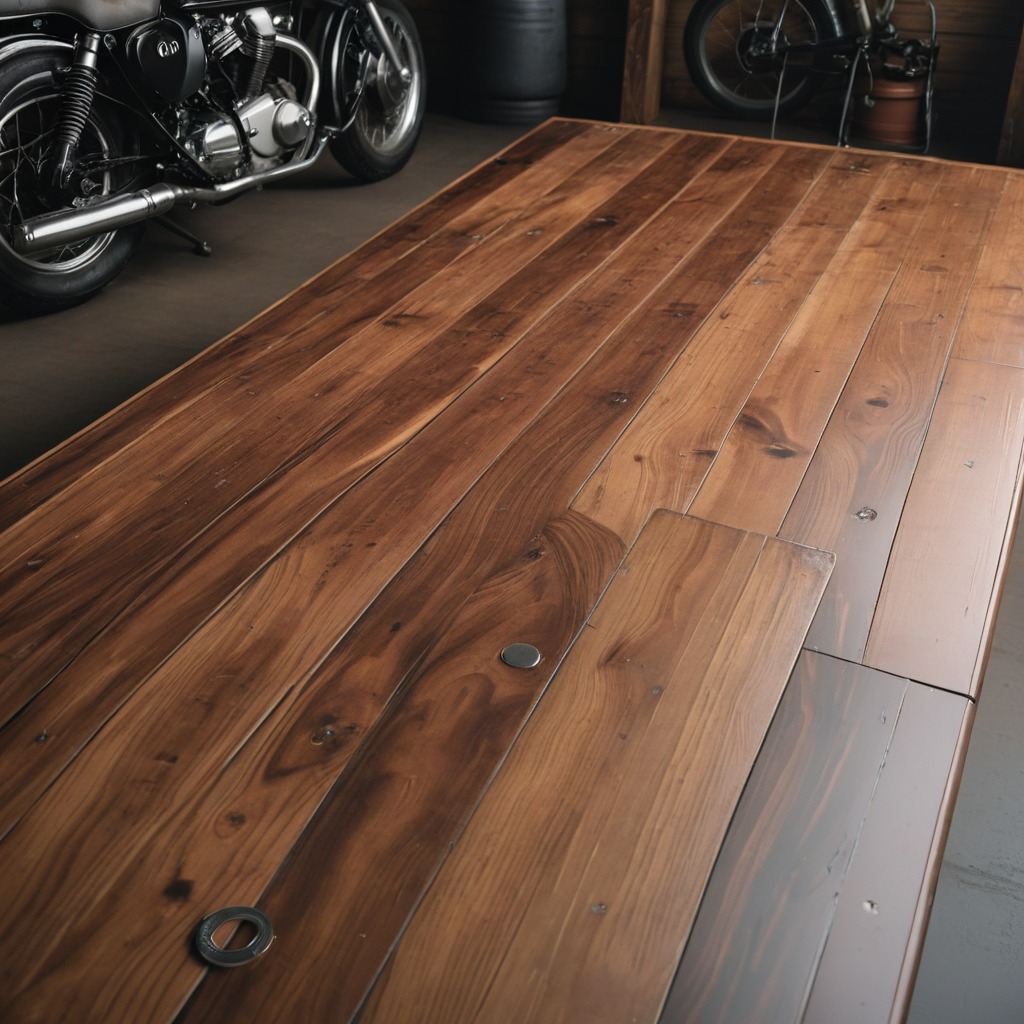
A flat metal washer lies on the oil-spilled wooden table in a vintage motorcycle garage.